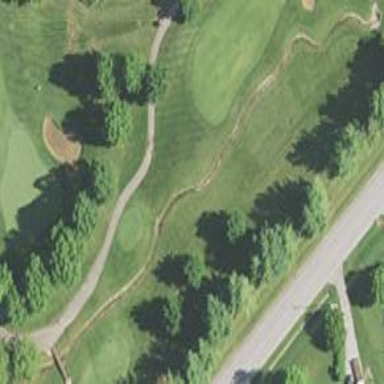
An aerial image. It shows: Water hazard on golf course.